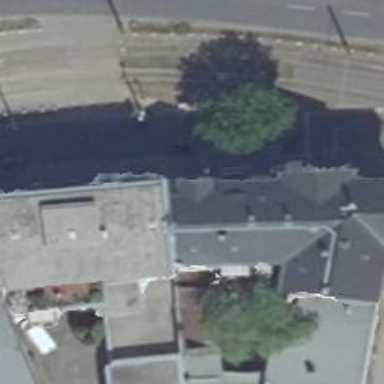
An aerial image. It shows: Gray building with parts visible.